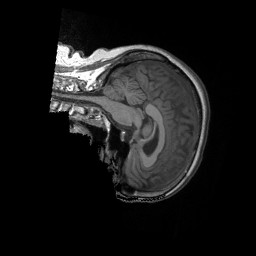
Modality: T1w
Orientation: sagittal
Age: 57
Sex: female
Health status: ill
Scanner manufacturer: siemens
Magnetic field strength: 3 T
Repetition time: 1.9 s
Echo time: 0.00247 s